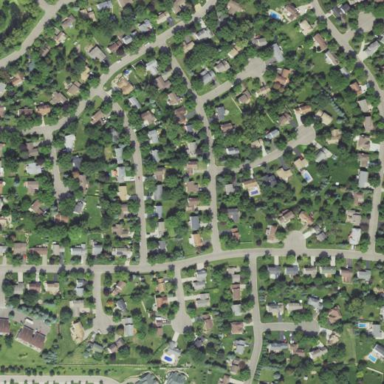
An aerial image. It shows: This residential area consists of single-family homes.